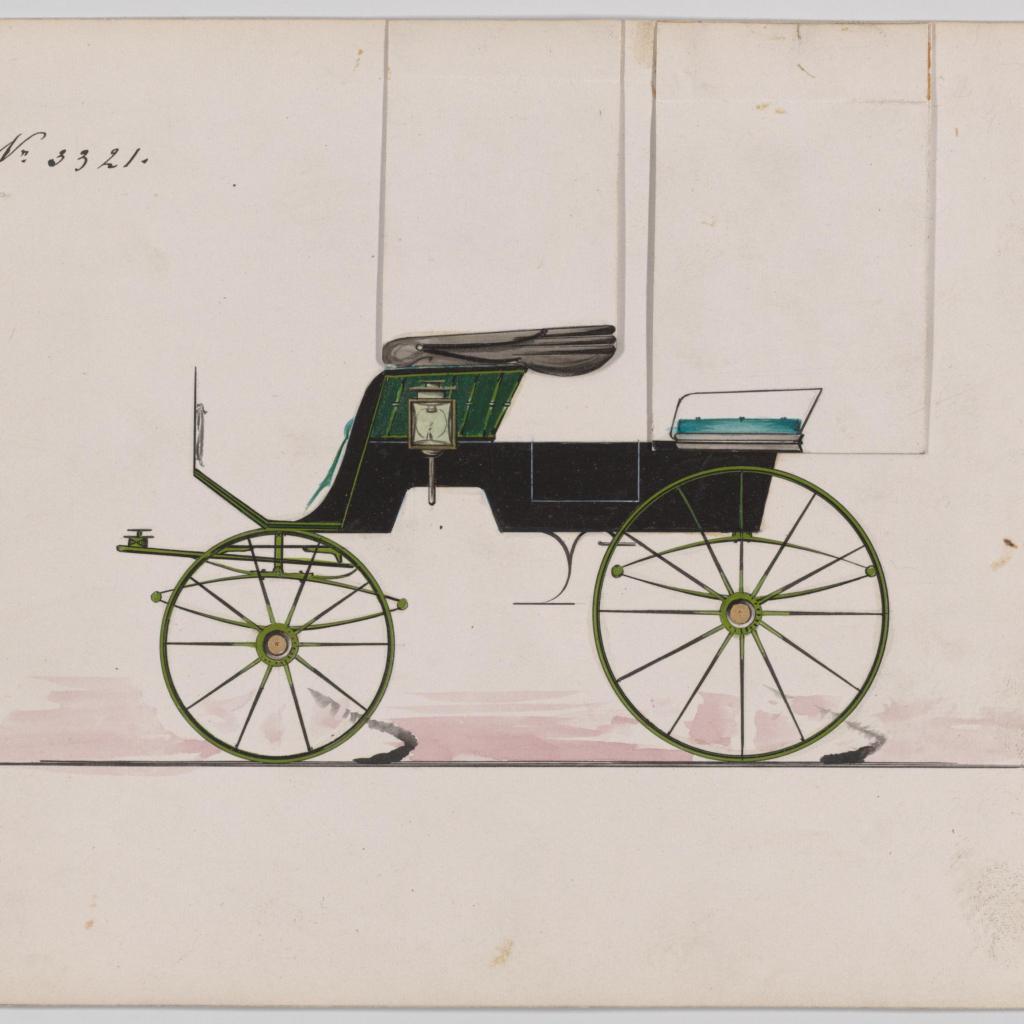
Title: Design for 2 seat Phaeton, no. 3321
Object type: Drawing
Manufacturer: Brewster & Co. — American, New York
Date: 1877
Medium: Pen and black ink, watercolor and gouache
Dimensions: sheet: 6 1/4 x 8 7/8 in. (15.9 x 22.5 cm)
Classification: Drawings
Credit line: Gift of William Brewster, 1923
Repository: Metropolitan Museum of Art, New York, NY